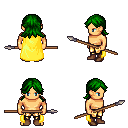
a pixel art fantasy rpg character, male body template, human, tanned skin, yellow cape, gold greaves, green loose hair, brown shoes, spear, four views (front, back, left, right), 2x2 character sprite sheet, small pixel art, hard edges, no anti-aliasing